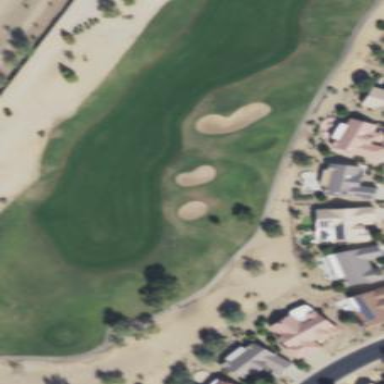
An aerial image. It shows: Scenic golf fairway.